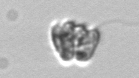
Label: Corymbellus